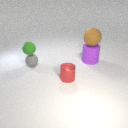
small red metal cylinder to the right of small gray rubber sphere